Question: The below Query works in HeidiSQL but gives me an error when trying to use it in C#
'''
SELECT title.id,title.title,title.production_year,movie_info.info FROM title NATURAL JOIN movie_info WHERE title.id <= 1000;
'''
It tells me the following:

I use the following code to retrieve a 'MySqlDataReader' object:
'''
public override MySqlDataReader Retrieve(string sql)
{
MySqlCommand cmd = new MySqlCommand(sql, GetConnection());
return cmd.ExecuteReader();
}
'''
I call it from my main method:
'''
static void Main(string[] args)
{
MySQLFacade facade = new MySQLFacade("127.0.0.1", "omitted", "omitted", "imdb");
MySqlDataReader reader = facade.Retrieve(
"SELECT title.id,title.title,title.production_year,movie_info.info" +
"FROM title " +
"NATURAL JOIN movie_info" +
" WHERE title.id <= 1000;");
using (reader)
{
while (reader.Read())
{
for (int i = 0; i < reader.FieldCount; i++)
{
Console.WriteLine(reader.GetValue(i));
}
Console.WriteLine();
}
}
Console.ReadLine();
}
'''
Am I possibly missing something about formatting an SQL string for usage in C# compared to a Database Manager?
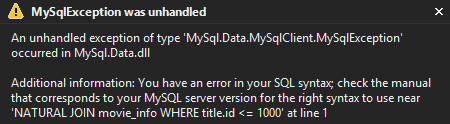
Answer: There's a space missing before 'FROM':
'''
MySqlDataReader reader = facade.Retrieve(
"SELECT title.id,title.title,title.production_year,movie_info.info" + // <-- here
"FROM title " +
"NATURAL JOIN movie_info" +
" WHERE title.id <= 1000;");
'''
In your answer, you have put all into one line and you have added the missing space.